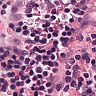
Metastatic tissue present: no